Question: As you can see the flags are too far apart vertically this happens when I shrink the browser.

how can I fix this?
'''
.flag {
width: 15px;
height: 10px;
margin-top: 35px;
margin-bottom: 30px;
}
'''
'''
<input type="image" class="flag" src="flags/china-flag.pdf" href="#">
<input type="image" class="flag" src="flags/india-flag.pdf" href="#">
<input type="image" class="flag" src="flags/united-states-of-america-flag.pdf" href="#">
<input type="image" class="flag" src="flags/indonesia-flag.pdf" href="#">
<input type="image" class="flag" src="flags/pakistan-flag.pdf" href="#">
<input type="image" class="flag" src="flags/brazil-flag.pdf" href="#">
'''
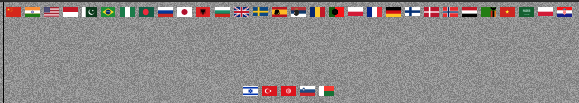
Answer: Thanks for your help fellow coders!I found the problem I had other divs that were interfering with the div class=flag.